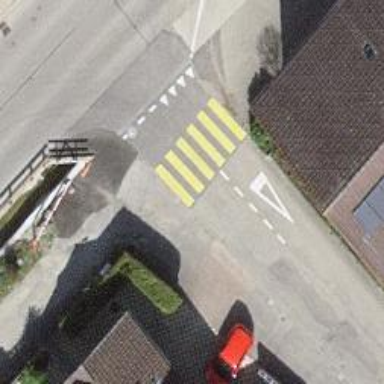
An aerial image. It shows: Uncontrolled zebra crossing on the road.